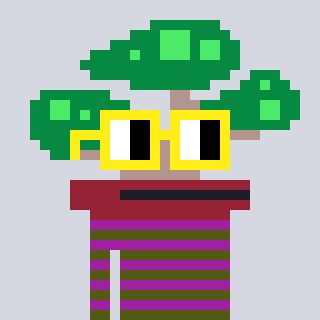
a pixel art character with square yellow glasses, a bonsai-shaped head and a magenta-colored body on a cool background